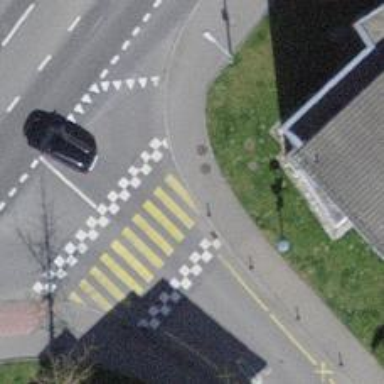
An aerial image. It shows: Kerb barrier.